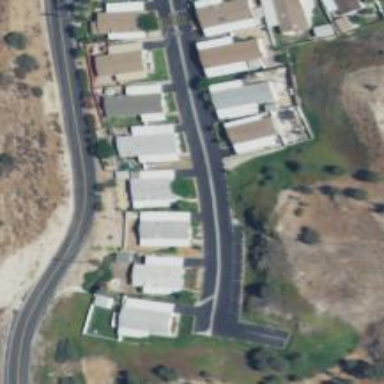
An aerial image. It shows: Service road within mobile home or trailer park.